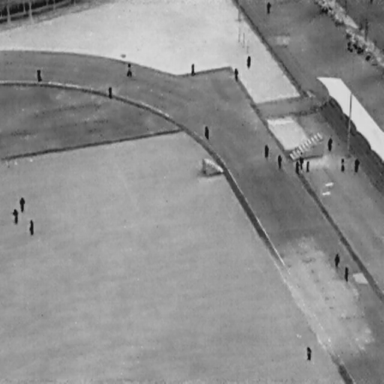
There are 22 objects shown in the infrared image, including 21 People, and a DontCare.